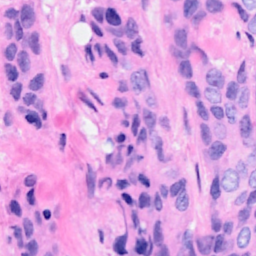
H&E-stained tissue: Breast